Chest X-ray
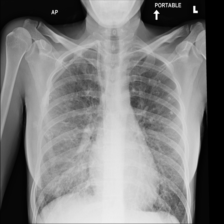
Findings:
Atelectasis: negative
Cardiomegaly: negative
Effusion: negative
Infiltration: negative
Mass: negative
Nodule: negative
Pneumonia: negative
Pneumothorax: negative
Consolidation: negative
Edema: positive
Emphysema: negative
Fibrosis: negative
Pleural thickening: negative
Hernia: negative